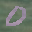
Label: 0